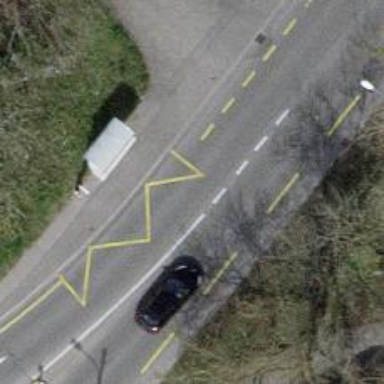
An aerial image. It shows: Primary road with asphalt surface.